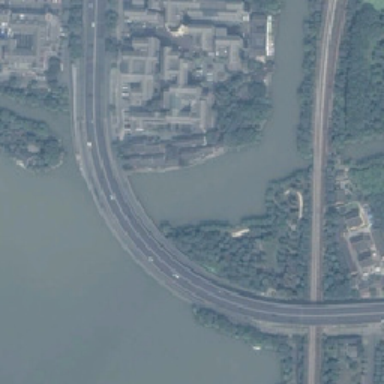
The curved bridge intersects the road perpendicularly .